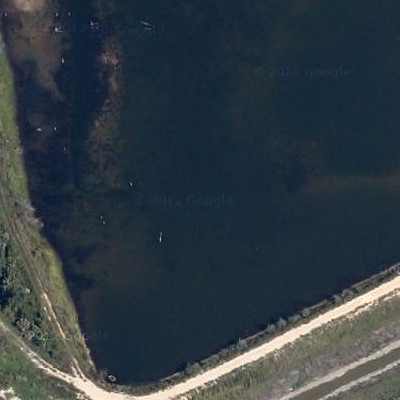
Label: RiverLake